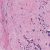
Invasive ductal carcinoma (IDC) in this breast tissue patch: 1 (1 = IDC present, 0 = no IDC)